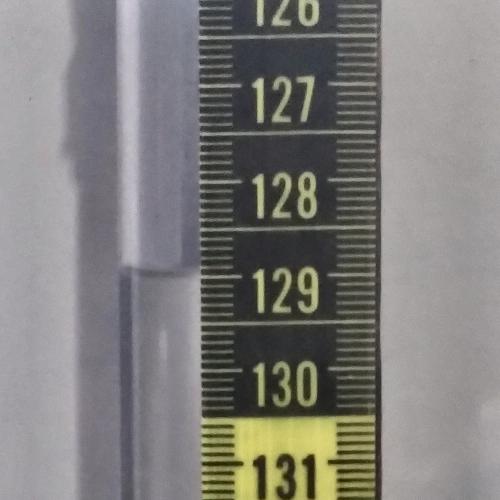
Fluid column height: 129.0 cm